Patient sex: M
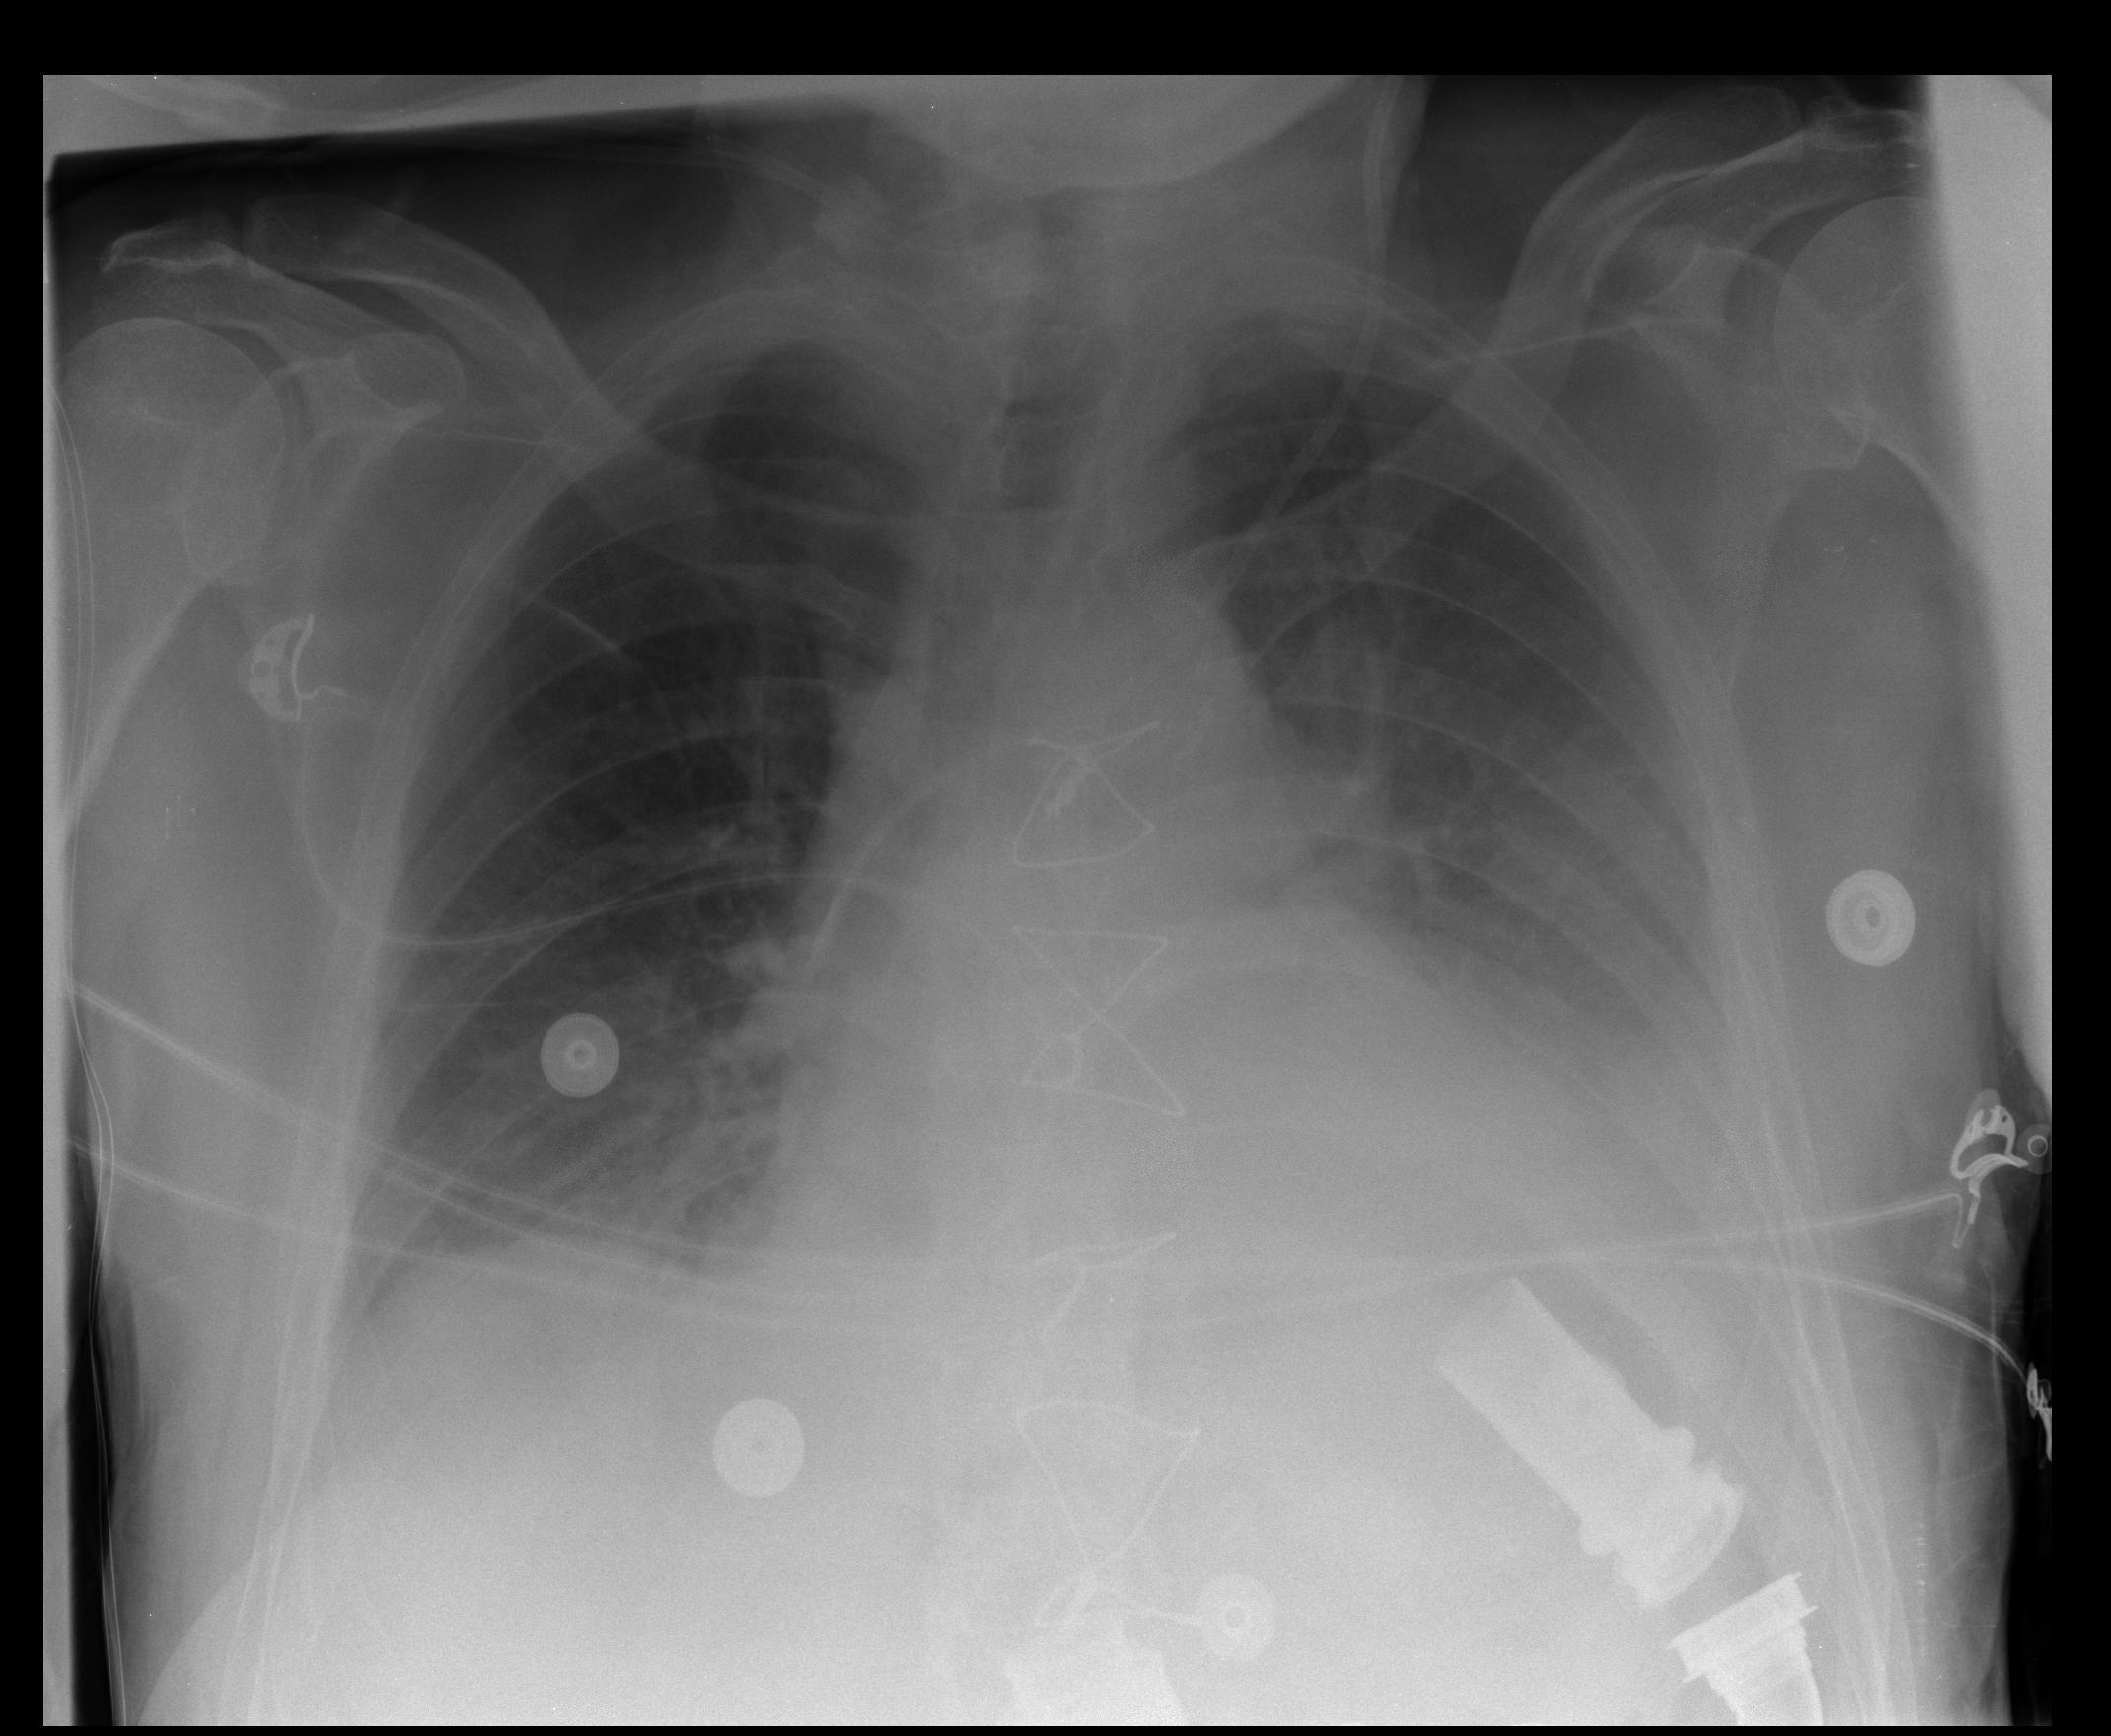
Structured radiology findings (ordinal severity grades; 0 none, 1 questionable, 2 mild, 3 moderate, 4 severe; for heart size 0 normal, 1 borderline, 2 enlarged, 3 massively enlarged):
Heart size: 2
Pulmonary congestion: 2
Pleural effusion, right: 2
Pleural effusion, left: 3
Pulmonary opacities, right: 0
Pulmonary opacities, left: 0
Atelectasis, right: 2
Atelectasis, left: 2